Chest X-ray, PA view. Patient: 60 years old, sex M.
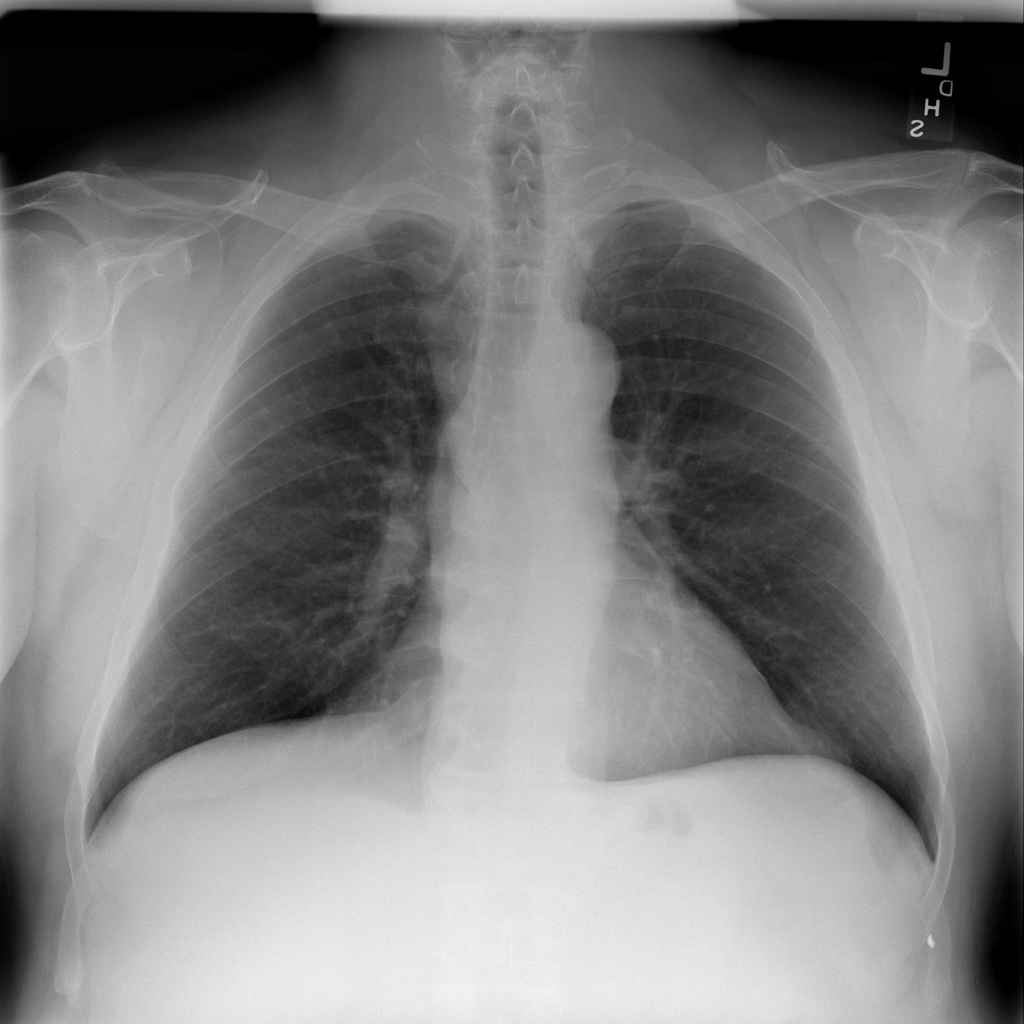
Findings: No Finding